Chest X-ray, PA view. Patient: 50 years old, sex M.
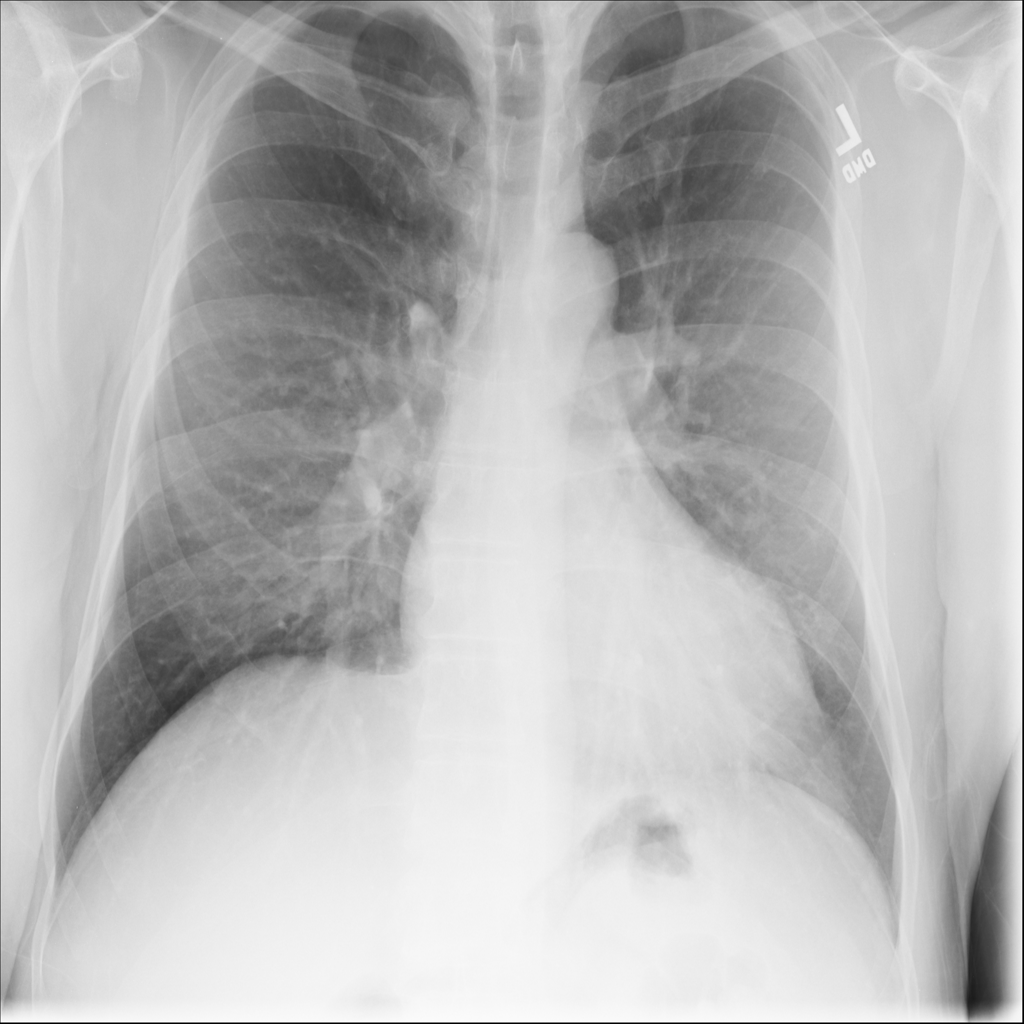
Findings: No Finding